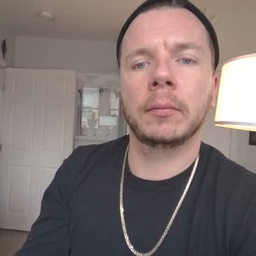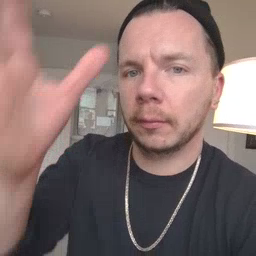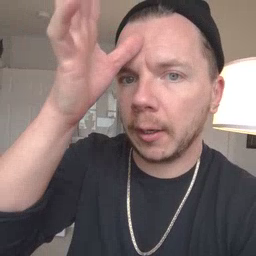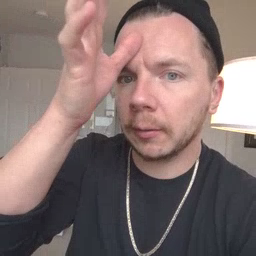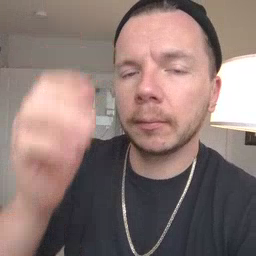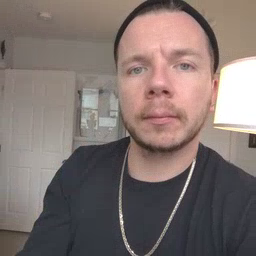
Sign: dad